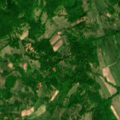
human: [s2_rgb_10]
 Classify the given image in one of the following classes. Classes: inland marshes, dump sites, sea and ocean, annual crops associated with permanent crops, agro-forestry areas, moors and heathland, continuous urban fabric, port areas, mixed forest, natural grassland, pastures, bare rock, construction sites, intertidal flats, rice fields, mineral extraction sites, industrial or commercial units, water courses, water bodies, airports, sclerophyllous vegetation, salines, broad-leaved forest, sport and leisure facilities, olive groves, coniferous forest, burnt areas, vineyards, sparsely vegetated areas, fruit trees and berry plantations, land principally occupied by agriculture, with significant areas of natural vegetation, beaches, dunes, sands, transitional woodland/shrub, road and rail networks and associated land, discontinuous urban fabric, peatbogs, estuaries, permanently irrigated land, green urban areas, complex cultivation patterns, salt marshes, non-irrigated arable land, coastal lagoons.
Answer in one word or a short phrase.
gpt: land principally occupied by agriculture, with significant areas of natural vegetation, broad-leaved forest, transitional woodland/shrub